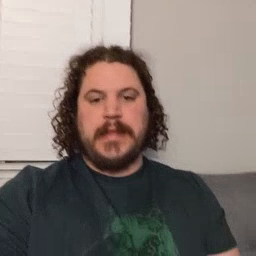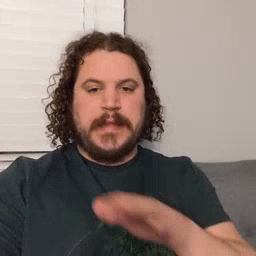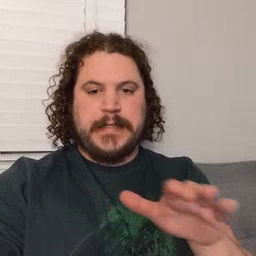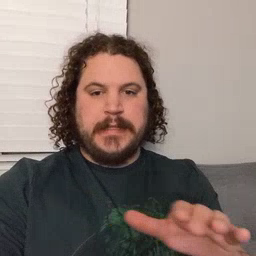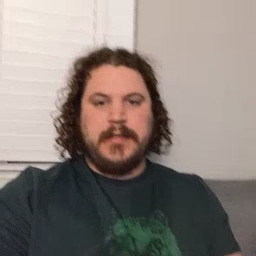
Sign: clean